Field crop: tomato
Growth stage: 1
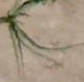
Species: cyperus